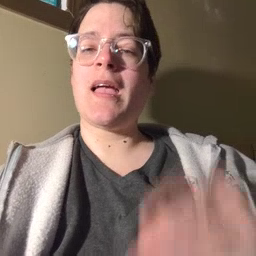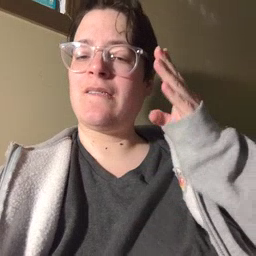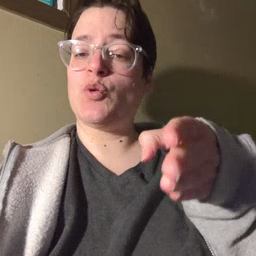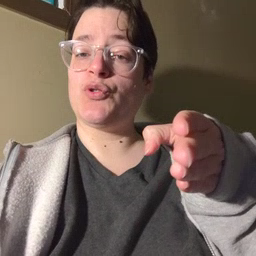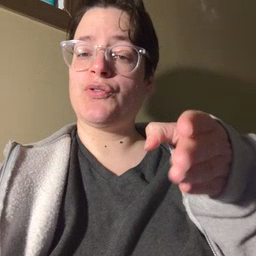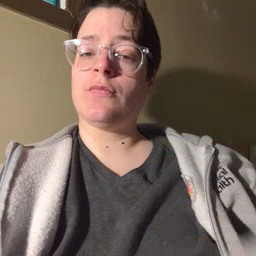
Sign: after